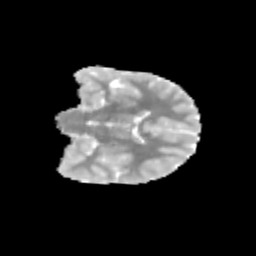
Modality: MD
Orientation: coronal
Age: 11
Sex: female
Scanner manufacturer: siemens
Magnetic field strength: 3 T
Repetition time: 3.8 s
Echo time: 0.07 s